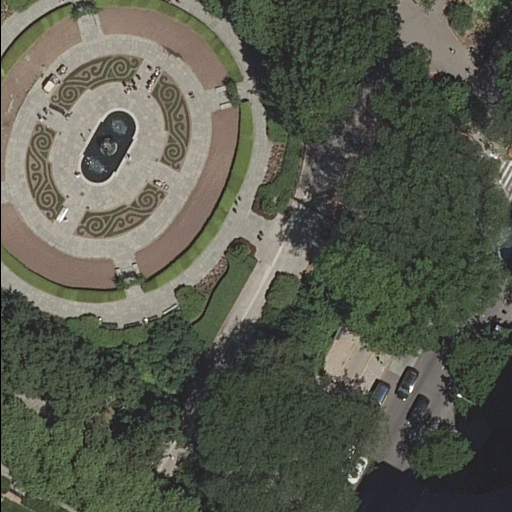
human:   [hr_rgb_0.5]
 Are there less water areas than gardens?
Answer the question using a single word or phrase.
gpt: no

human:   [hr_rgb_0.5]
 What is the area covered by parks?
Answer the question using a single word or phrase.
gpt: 203m2

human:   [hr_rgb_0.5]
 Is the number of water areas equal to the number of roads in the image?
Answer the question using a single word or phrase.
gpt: no

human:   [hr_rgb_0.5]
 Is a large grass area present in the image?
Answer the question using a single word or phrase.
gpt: no

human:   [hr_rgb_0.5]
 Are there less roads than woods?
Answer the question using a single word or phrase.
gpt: no

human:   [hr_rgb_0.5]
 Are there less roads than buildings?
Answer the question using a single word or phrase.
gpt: no

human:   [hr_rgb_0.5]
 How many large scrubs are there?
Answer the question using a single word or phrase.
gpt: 0

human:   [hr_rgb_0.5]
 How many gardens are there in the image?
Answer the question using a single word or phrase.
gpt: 1

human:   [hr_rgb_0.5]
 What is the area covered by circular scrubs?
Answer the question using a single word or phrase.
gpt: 0m2

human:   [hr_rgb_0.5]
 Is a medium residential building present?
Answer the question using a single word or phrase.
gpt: no

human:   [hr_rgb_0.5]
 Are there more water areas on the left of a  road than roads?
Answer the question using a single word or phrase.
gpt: no

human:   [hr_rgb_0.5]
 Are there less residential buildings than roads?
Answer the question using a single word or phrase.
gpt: yes

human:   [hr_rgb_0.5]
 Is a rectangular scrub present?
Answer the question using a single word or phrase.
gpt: yes

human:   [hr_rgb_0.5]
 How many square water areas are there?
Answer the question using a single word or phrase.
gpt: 0

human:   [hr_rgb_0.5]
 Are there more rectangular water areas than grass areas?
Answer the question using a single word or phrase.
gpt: no

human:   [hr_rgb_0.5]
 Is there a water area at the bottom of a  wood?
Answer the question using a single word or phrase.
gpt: yes

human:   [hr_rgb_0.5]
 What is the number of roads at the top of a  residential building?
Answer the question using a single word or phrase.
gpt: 0

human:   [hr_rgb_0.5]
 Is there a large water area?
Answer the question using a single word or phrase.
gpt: no

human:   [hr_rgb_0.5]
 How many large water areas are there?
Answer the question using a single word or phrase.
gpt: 0

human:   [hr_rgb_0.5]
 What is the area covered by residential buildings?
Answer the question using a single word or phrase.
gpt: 0m2

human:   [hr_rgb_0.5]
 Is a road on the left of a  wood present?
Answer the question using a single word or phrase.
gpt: yes

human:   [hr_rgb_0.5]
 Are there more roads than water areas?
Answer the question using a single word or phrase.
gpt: yes

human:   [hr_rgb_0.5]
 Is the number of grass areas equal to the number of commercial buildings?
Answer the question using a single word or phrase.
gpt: no

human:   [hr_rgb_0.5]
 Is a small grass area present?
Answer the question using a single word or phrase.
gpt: yes

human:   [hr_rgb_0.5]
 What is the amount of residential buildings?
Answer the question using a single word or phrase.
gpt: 0

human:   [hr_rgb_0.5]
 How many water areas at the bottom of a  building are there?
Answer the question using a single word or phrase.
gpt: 0

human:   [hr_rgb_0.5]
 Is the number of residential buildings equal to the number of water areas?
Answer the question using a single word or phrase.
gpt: no

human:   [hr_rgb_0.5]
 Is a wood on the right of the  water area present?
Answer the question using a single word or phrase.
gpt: yes

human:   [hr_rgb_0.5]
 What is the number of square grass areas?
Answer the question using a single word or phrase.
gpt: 0

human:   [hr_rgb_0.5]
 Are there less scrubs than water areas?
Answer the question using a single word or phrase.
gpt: no

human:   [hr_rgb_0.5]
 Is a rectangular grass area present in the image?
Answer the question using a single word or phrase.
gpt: yes

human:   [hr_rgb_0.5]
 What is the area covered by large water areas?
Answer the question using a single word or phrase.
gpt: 0m2

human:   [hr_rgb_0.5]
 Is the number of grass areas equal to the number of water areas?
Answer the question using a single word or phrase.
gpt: no

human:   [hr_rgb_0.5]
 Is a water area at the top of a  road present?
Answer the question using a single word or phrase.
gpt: yes

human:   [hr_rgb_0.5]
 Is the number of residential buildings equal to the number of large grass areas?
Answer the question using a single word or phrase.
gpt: yes

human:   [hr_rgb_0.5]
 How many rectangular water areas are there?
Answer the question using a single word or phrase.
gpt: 0